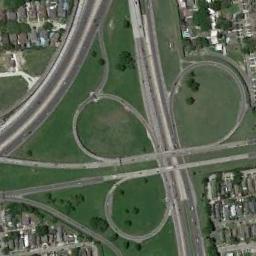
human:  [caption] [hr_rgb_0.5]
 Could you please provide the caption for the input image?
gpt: The overpass is on the grass next to some houses .

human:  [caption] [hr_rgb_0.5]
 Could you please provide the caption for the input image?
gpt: The clover-leaf overpasses surrounded by some residential areas .

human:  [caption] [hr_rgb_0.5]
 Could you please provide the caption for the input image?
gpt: There are several overpasses here .

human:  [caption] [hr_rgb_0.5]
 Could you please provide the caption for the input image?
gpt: There are many buildings beside the overpass .

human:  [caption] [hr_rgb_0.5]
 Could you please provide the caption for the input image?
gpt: There are green lawns around the overpass .